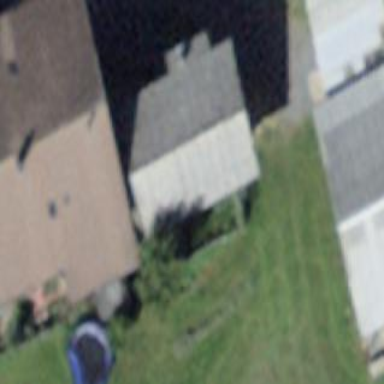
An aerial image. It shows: Shed building.